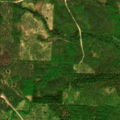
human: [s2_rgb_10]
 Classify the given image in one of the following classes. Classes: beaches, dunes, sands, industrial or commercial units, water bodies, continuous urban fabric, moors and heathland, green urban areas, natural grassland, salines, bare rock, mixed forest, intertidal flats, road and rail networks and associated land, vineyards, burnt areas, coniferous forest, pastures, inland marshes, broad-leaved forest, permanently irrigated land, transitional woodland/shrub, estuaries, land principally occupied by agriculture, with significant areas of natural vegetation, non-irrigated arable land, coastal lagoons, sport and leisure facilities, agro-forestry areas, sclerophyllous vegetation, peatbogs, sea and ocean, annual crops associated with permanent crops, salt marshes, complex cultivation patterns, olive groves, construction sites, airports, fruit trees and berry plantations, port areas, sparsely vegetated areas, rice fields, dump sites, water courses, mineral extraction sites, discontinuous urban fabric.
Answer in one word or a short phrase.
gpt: mixed forest, transitional woodland/shrub